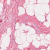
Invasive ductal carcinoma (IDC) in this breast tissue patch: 0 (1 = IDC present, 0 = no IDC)